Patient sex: M
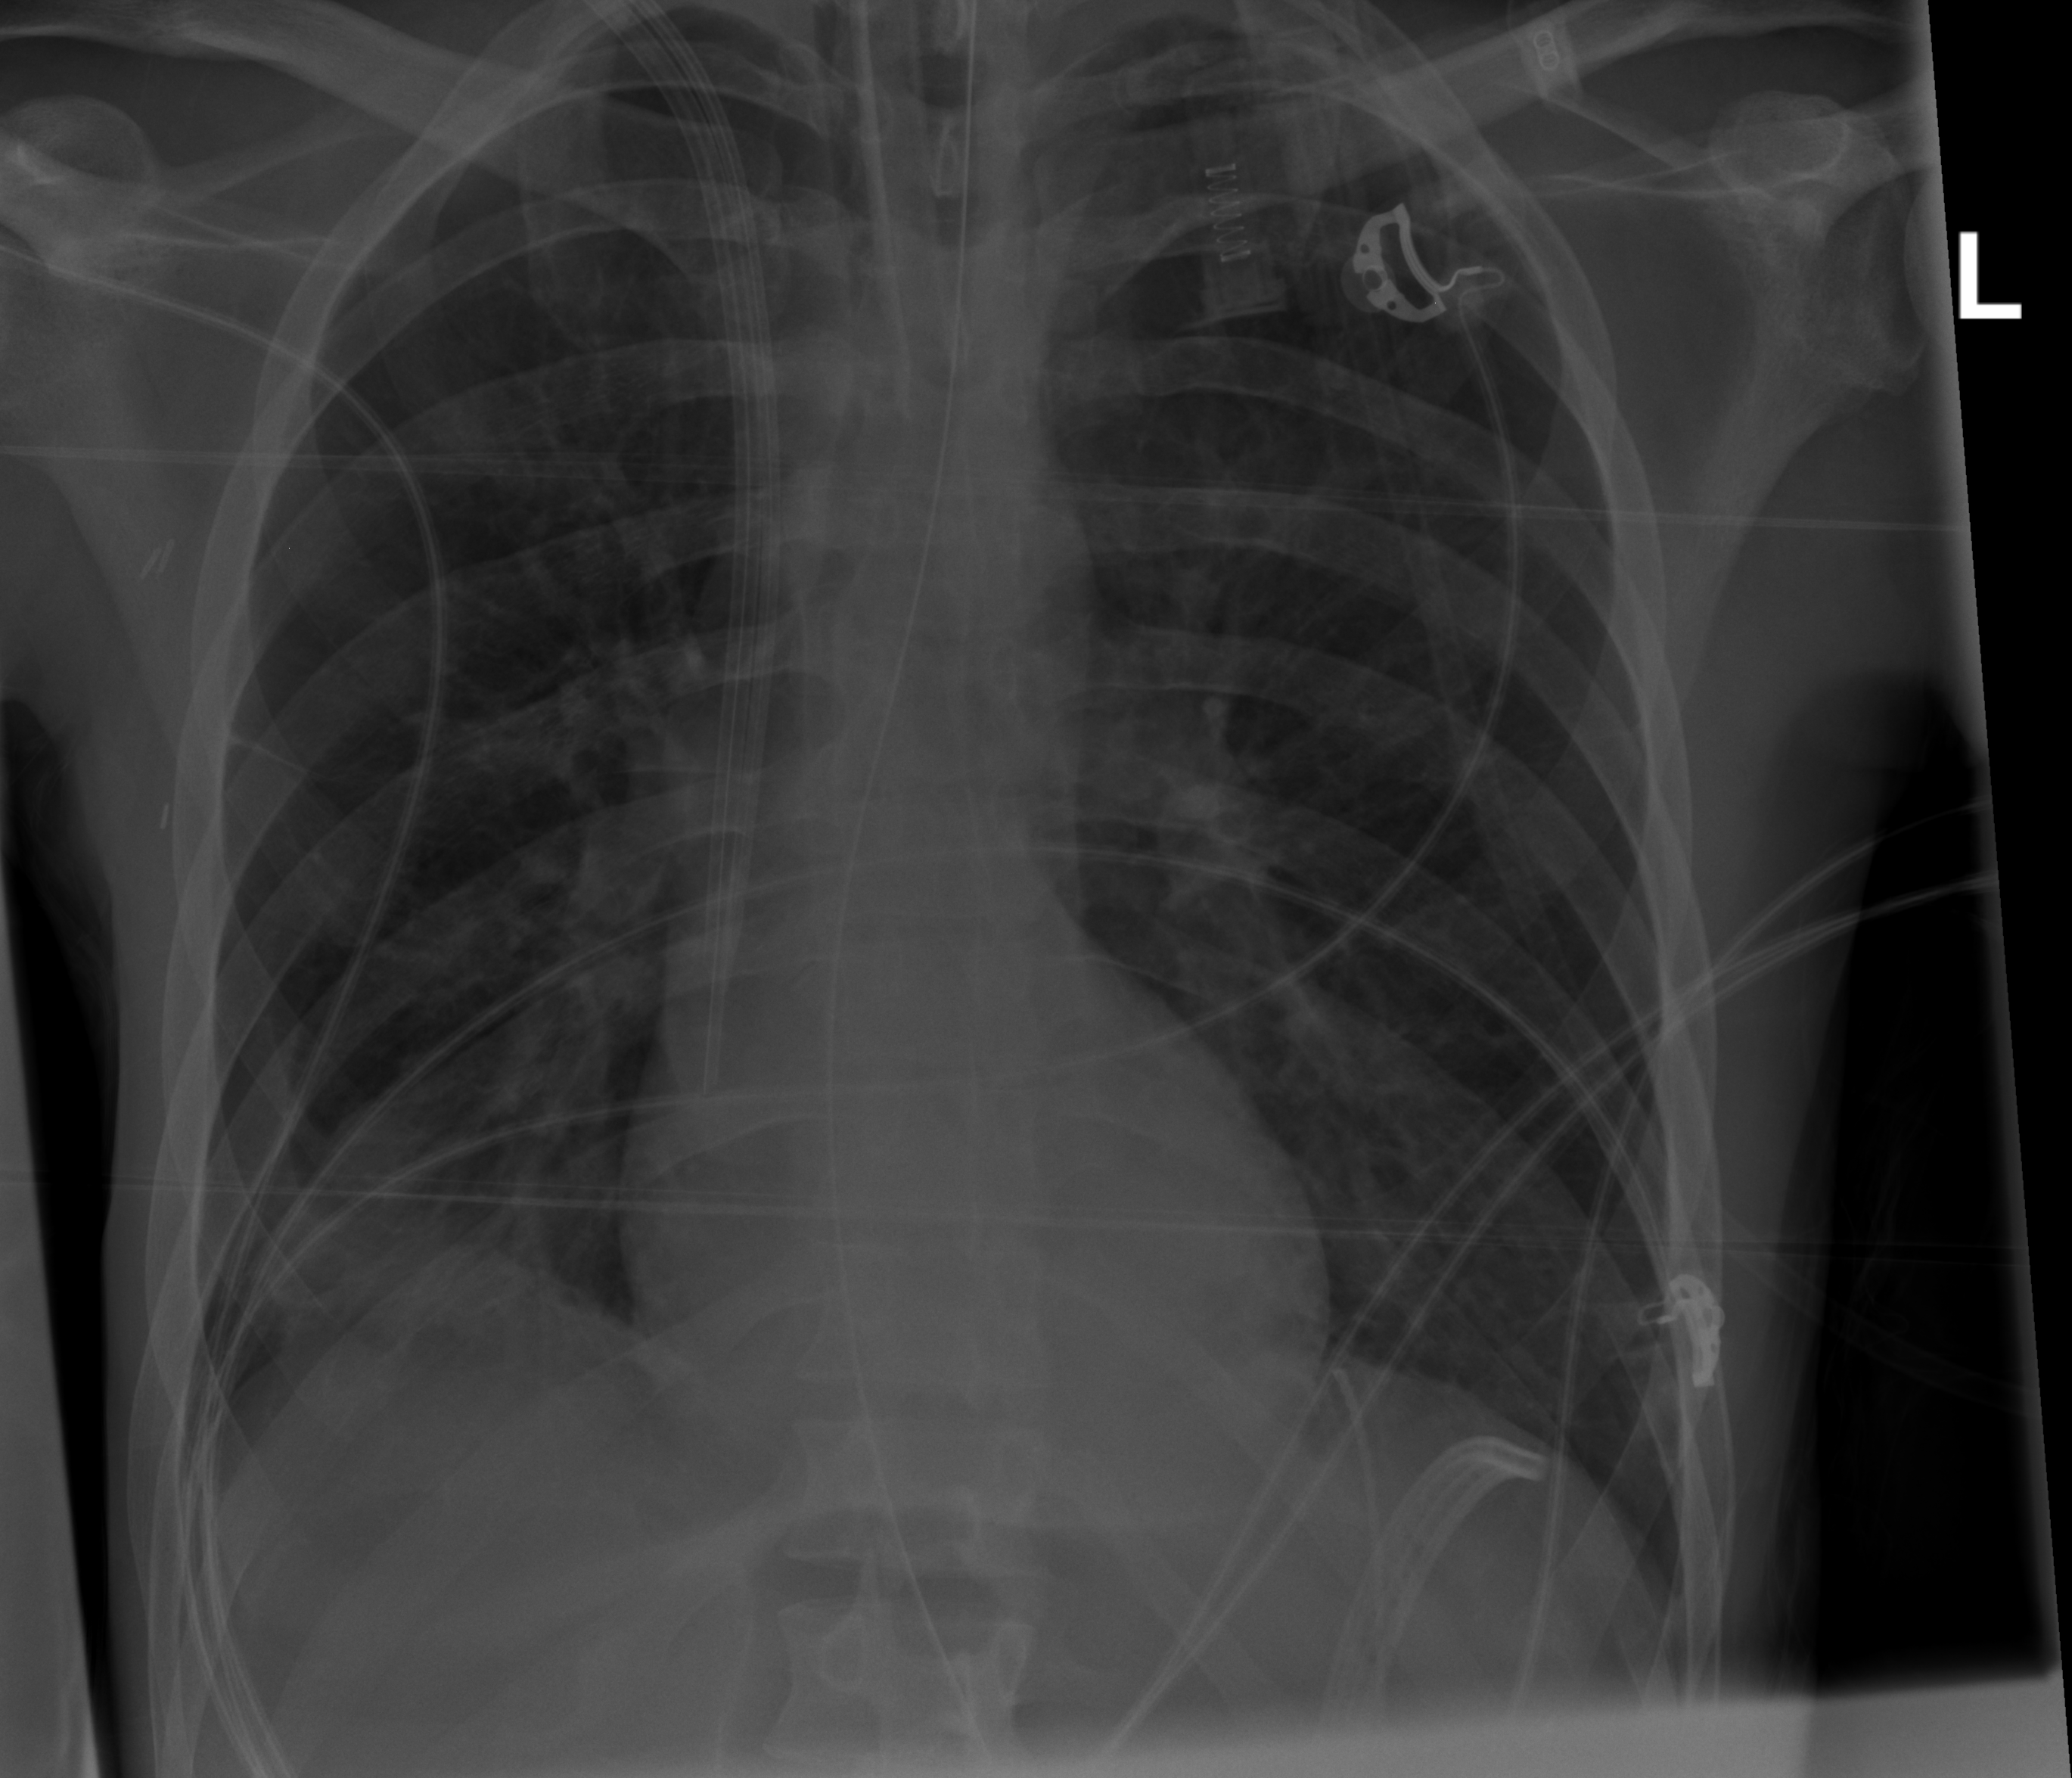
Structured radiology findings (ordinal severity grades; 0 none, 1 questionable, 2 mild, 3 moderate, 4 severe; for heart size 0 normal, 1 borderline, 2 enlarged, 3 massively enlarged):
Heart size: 0
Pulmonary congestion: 0
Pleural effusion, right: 0
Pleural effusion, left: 0
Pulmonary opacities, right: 0
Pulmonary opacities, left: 0
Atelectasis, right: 2
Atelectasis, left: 0